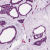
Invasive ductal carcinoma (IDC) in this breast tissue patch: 1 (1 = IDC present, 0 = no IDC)